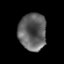
Tissue: prostate
Cell type: T cells
Senescence score: 0.2655
Nuclear area (px): 999
Mean DAPI intensity: 97.421